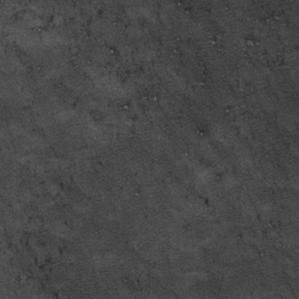
Label: frost